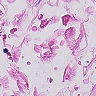
Metastatic tissue present: no